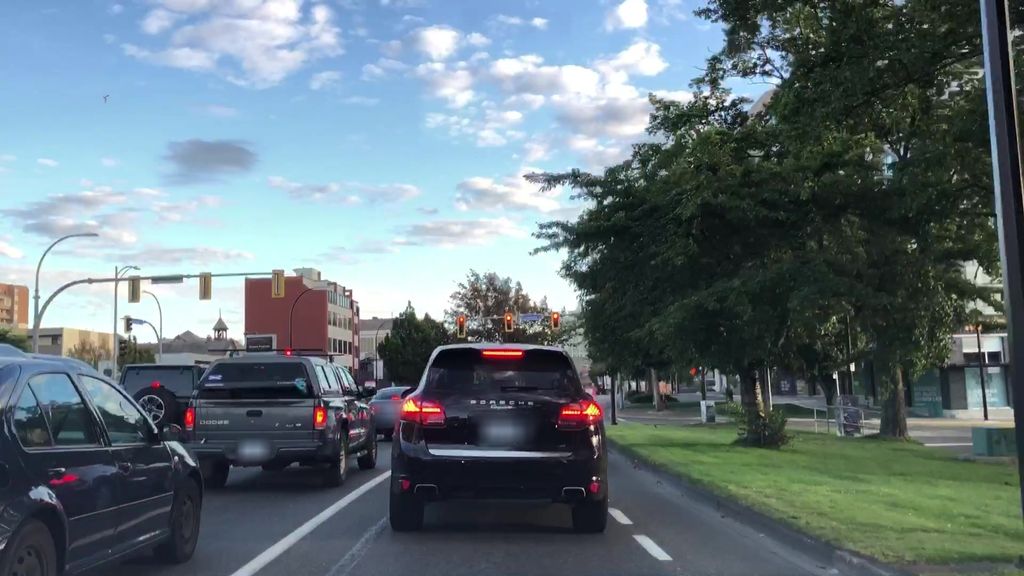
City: victoria